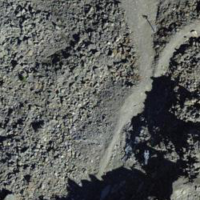
EUNIS habitat code: 48
Species observed at this site:
Saxifraga bryoides